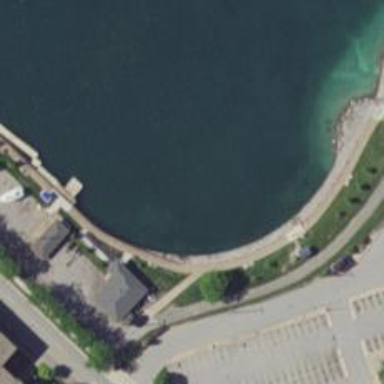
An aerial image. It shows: Man-made pier.